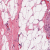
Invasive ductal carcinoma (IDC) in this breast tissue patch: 0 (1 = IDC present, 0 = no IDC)